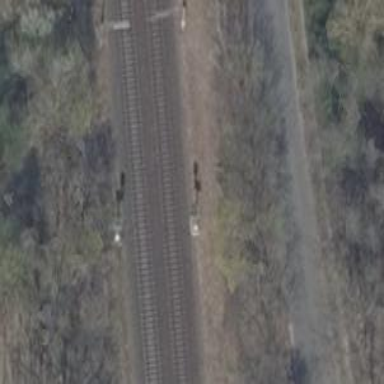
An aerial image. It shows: Railway signal.